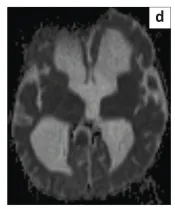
Apparent diffusion coefficient axial at same level as 4c showing further reduction in the size of the remnant sac and hydrocephalus, persistent peripheral rim enhancement and restricted diffusion.
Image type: radiology (mri)